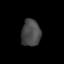
Tissue: lung
Cell type: Others
Senescence score: 0.2281
Nuclear area (px): 501
Mean DAPI intensity: 72.952